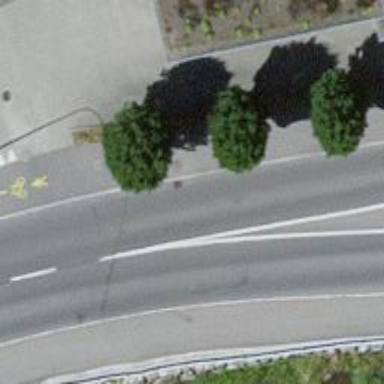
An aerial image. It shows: Secondary road with separate sidewalks on both sides.